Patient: sex F, age 69
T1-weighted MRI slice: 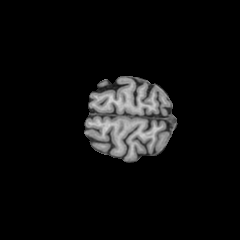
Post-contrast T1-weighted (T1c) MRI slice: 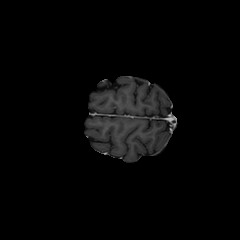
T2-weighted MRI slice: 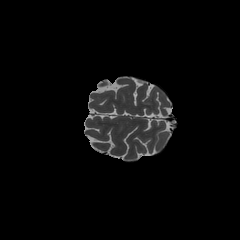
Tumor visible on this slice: no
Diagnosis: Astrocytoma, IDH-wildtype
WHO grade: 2